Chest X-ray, AP view. Patient: 56 years old, sex M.
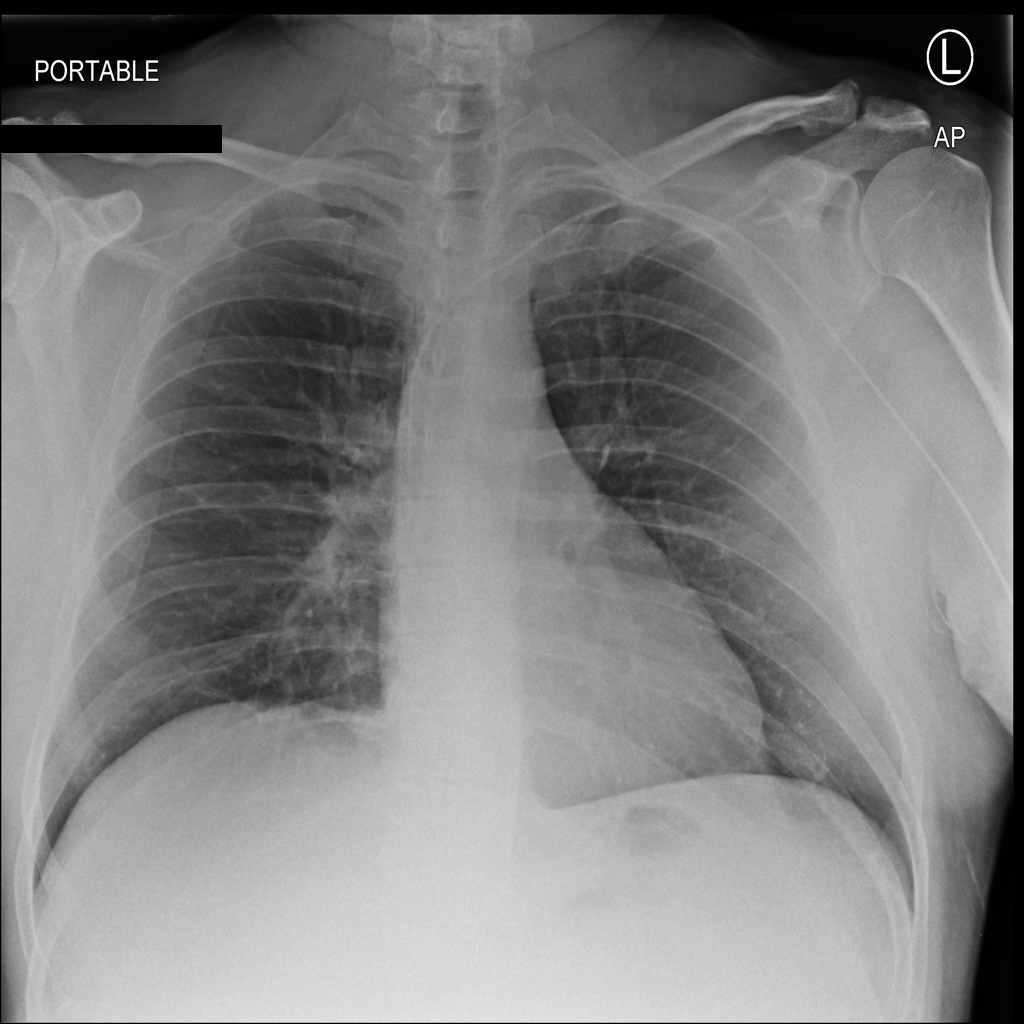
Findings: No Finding